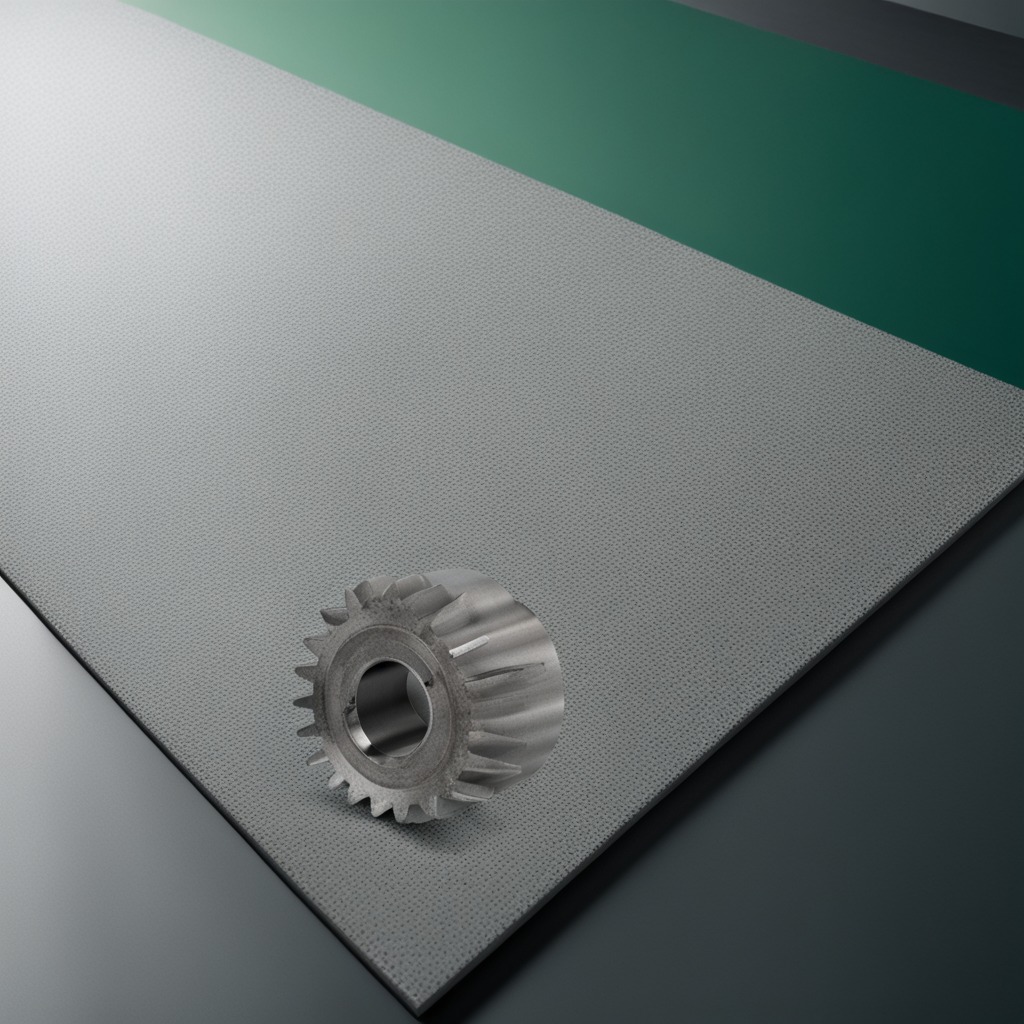
A steel gear with teeth is lying on a clean granite tabletop covered with a green rubber mat inside a workshop under bright overhead lighting crisp shadows high clarity worn but beneath the mat.